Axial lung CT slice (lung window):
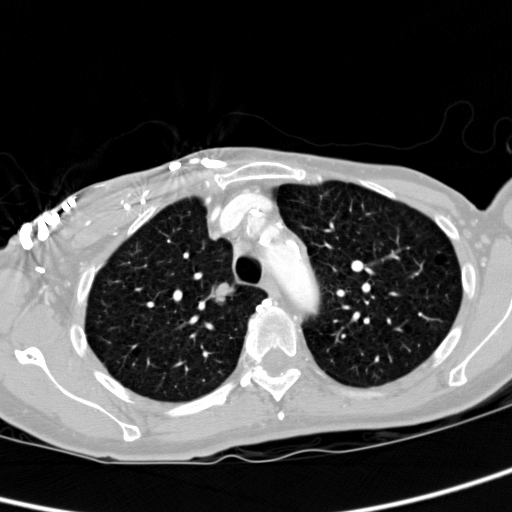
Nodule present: yes
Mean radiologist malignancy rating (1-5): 4.25